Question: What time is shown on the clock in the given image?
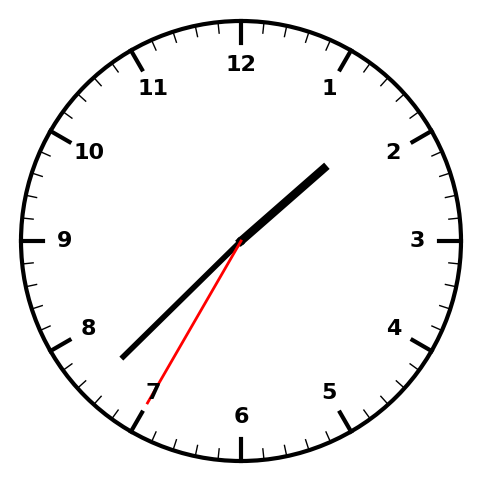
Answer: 01:37:35